Aerial crown-view tile of a tropical tree (Barro Colorado Island, Panama), acquired 20240716:
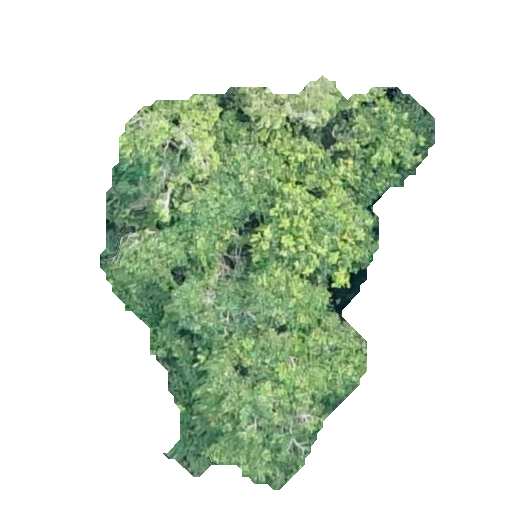
Species: Protium stevensonii
GBIF accepted scientific name: Tetragastris panamensis
Crown area: 137.881 m²